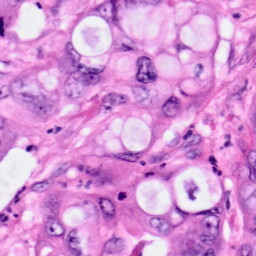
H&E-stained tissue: Pancreatic